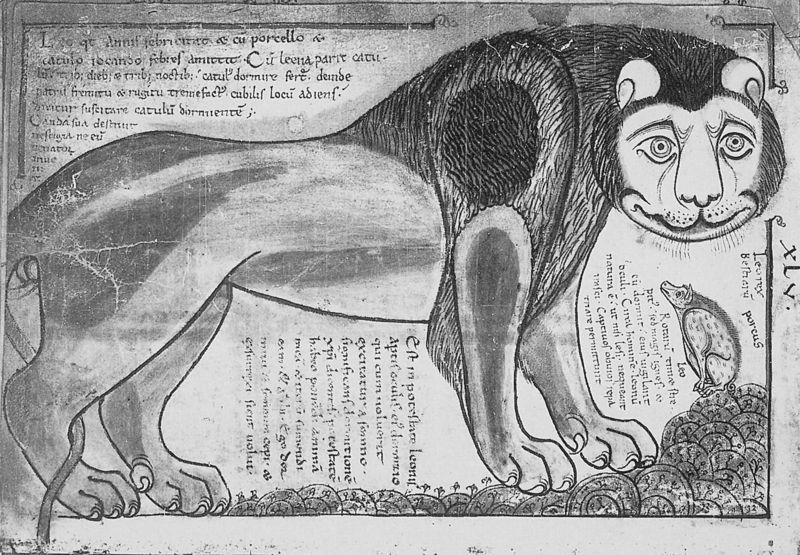
Titel: Liber Floridus
Künstler: Lambert von St. Omer
Standort: Herstellungsort: St. Omer (EU - F - Artois)
Institution: Gent, Universitätsbibliothek,
Schlagwörter: gemälde, grau, nase, schwarz, weiss, blick, tier, tiere, alt, augen, stehen, bild, erde, ohren, schultern, traurig, maus, fell, mähne, schwanz, schrift, klein, französisch, pfoten, katze, schwein, antike, groß, seite, illustration, text, krallen, kunst, schnauze, maul, fabel, griechisch, löwe, monster, tatze, hybrid, latein, lateinisch, buchmalerei, biest, manuskript, geschrieben, igel, xlv, schweinigel, porcus, porcello